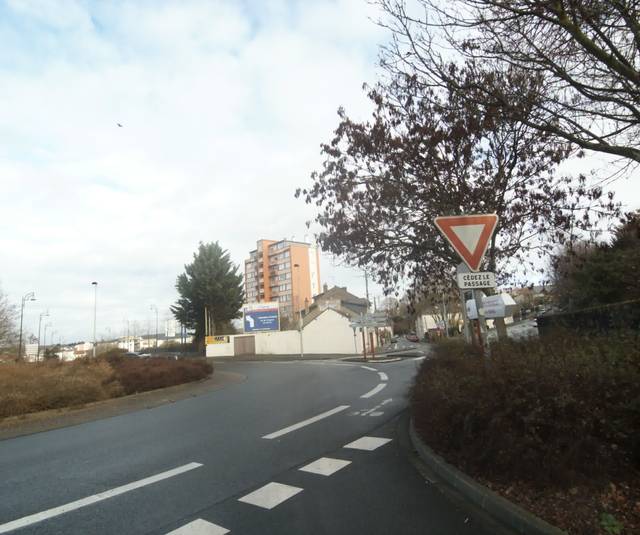
Region: France
Coordinates: 48.015, 0.2024